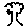
Label: tree